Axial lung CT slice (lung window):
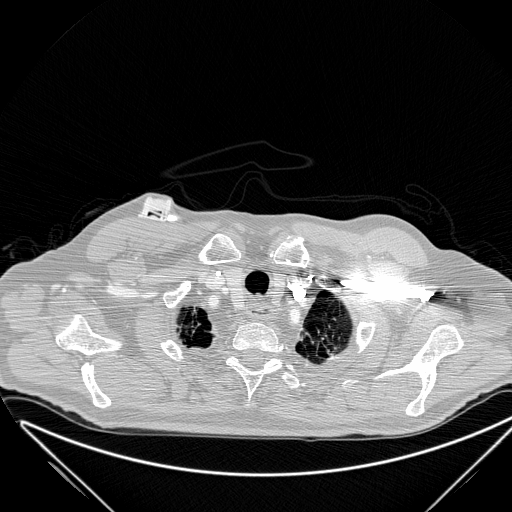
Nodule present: no